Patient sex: M
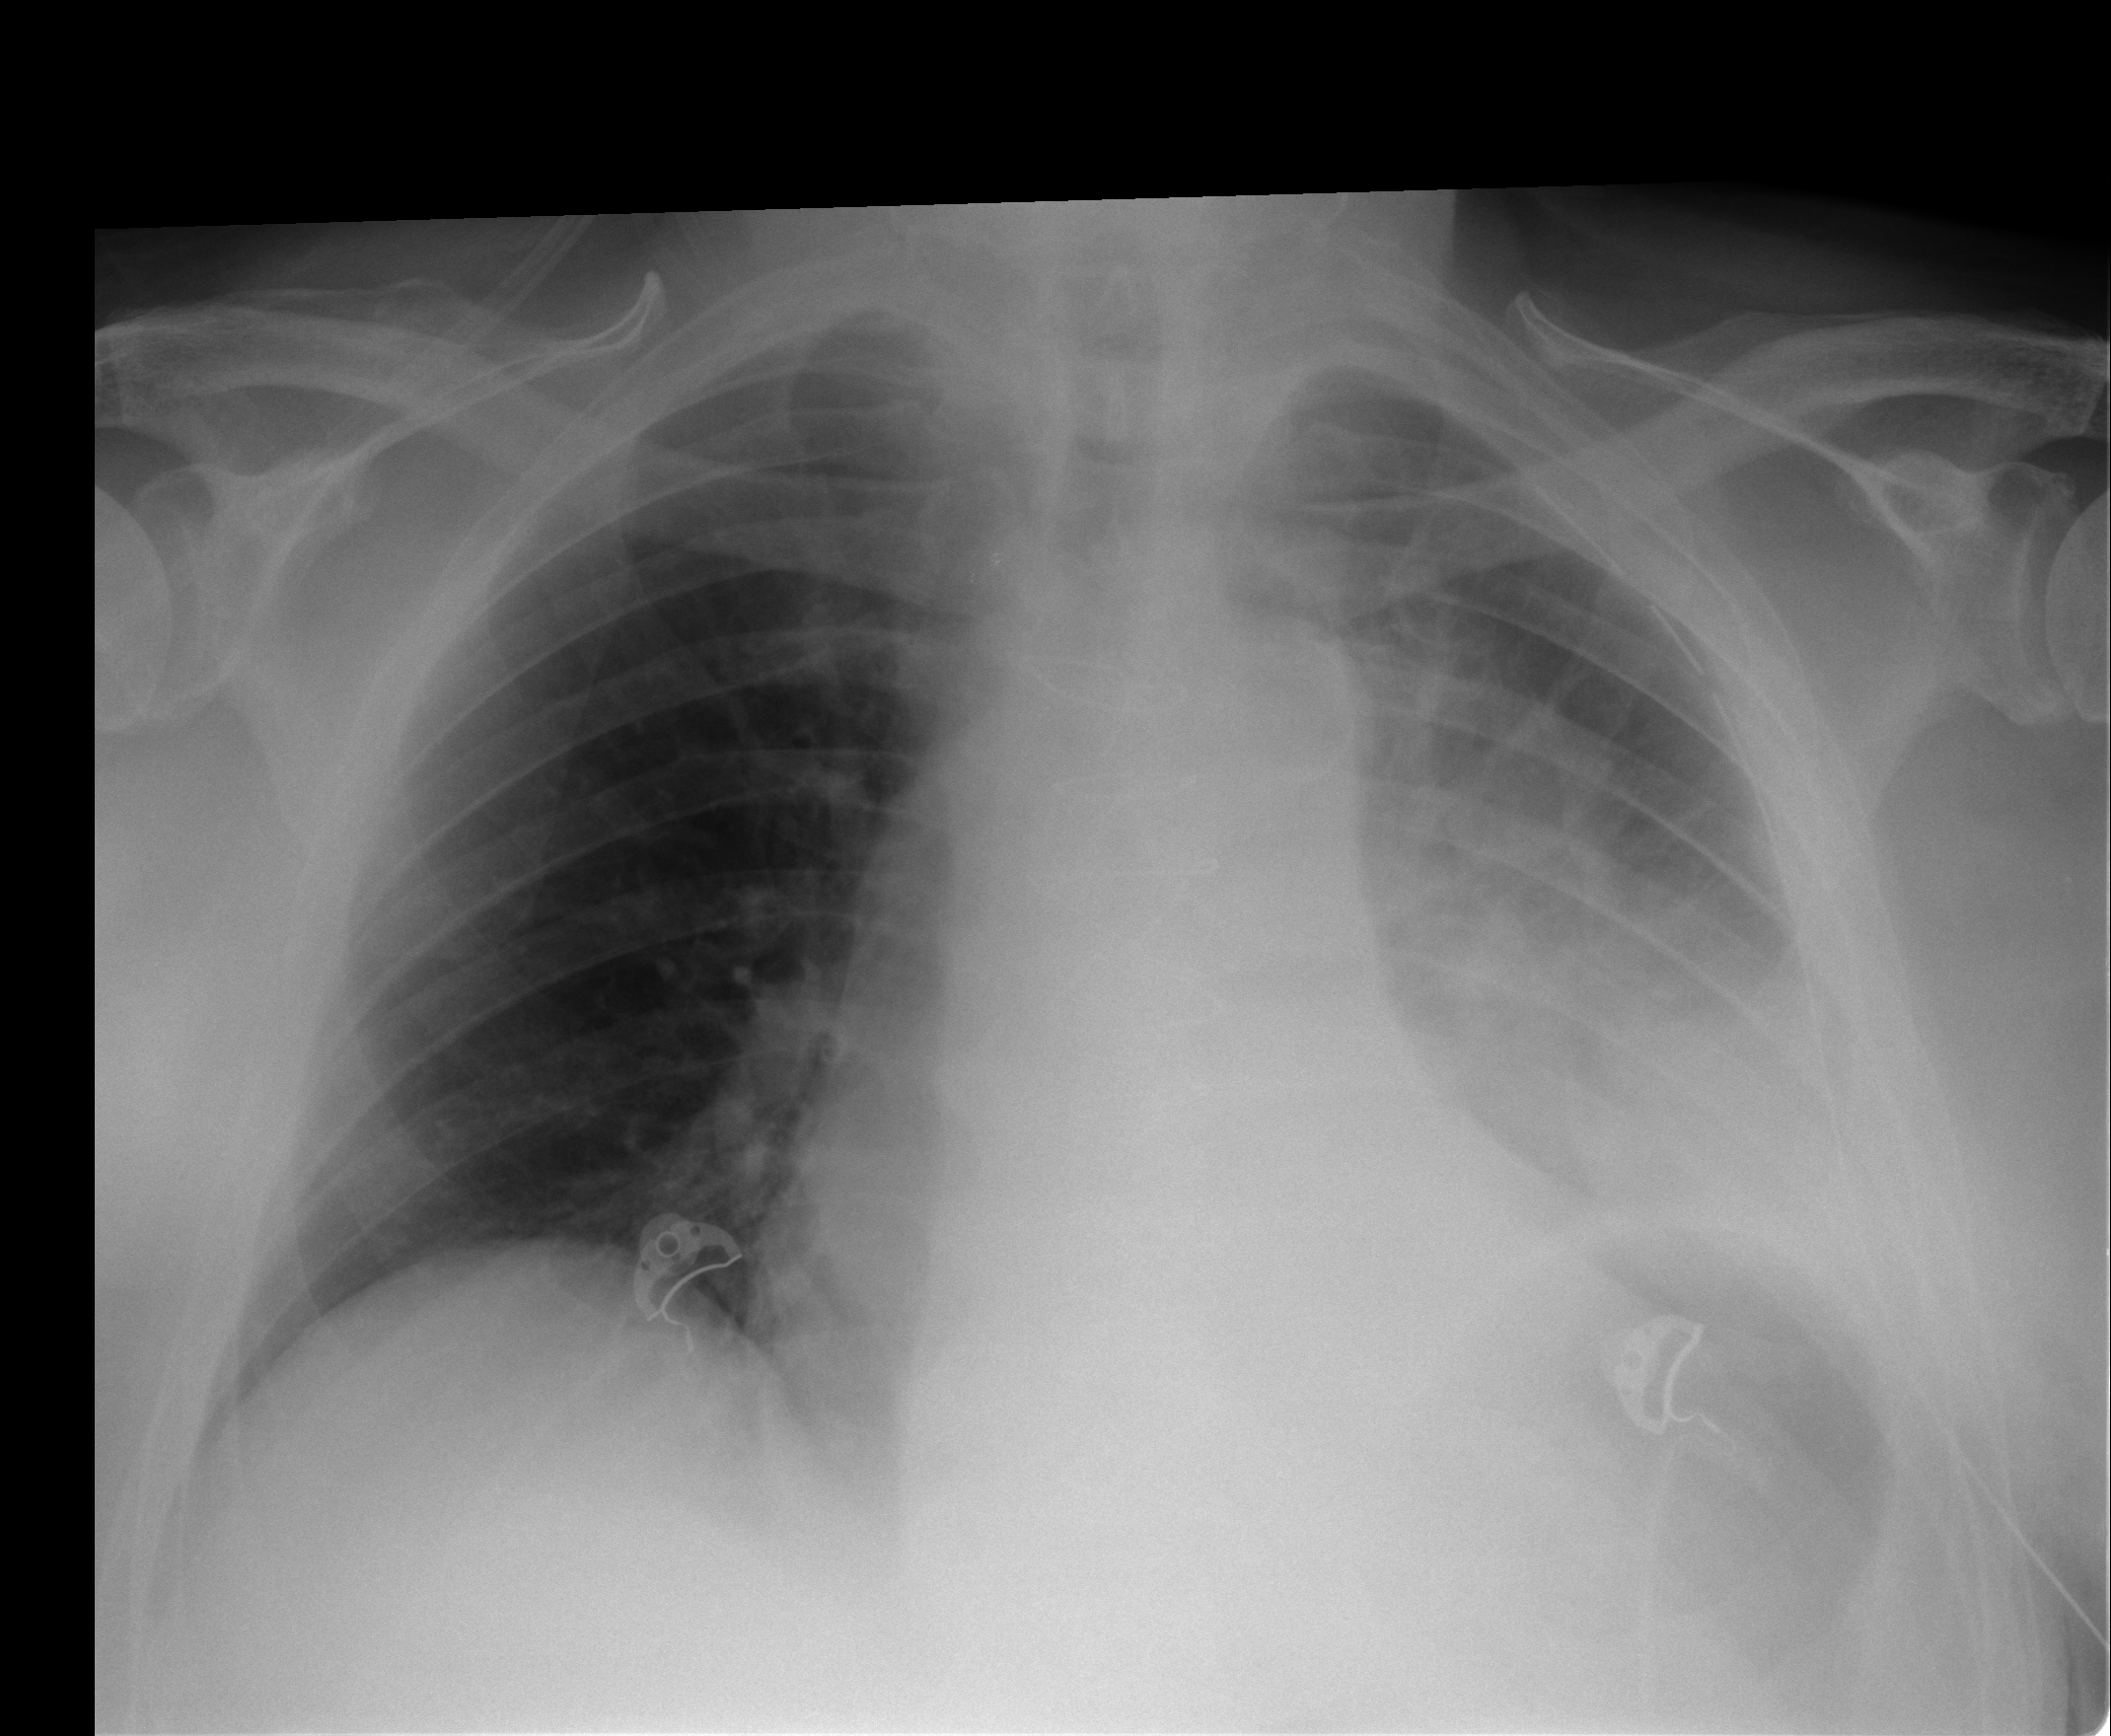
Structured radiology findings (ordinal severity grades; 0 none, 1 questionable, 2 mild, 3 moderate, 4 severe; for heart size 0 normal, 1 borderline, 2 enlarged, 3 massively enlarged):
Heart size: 2
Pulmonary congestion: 0
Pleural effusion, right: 0
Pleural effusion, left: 2
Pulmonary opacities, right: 0
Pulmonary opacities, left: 1
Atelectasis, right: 2
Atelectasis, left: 3